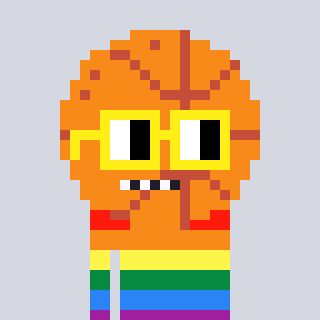
a pixel art character with square yellow glasses, a basketball-shaped head and a darkpink-colored body on a cool background